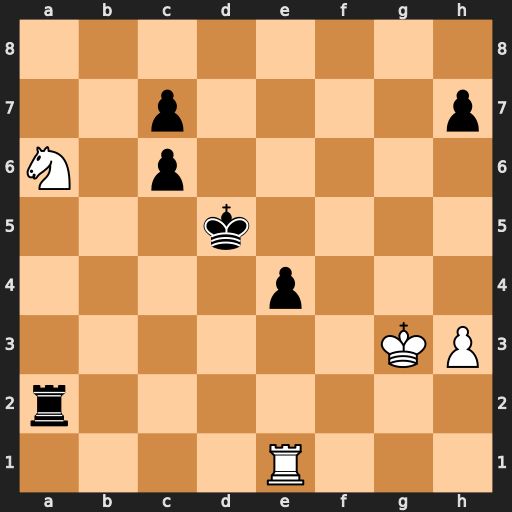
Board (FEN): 8/2p4p/N1p5/3k4/4p3/6KP/r7/4R3
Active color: w
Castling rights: -
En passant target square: -
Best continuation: Nb4+ Ke5 Nxa2